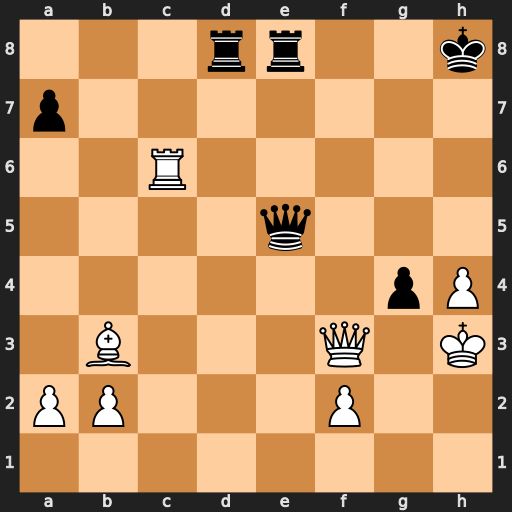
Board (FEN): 3rr2k/p7/2R5/4q3/6pP/1B3Q1K/PP3P2/8
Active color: w
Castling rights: -
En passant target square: -
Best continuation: Qxg4 Rd3+ f3 Rxf3+ Qxf3